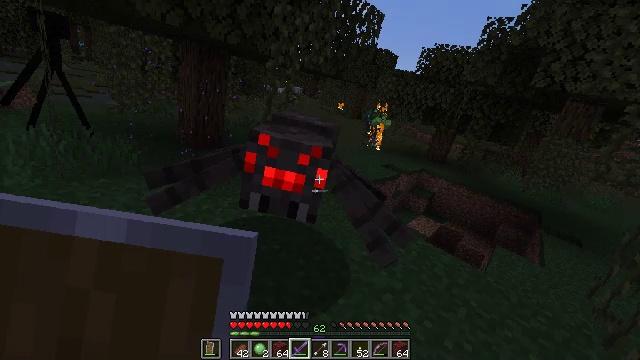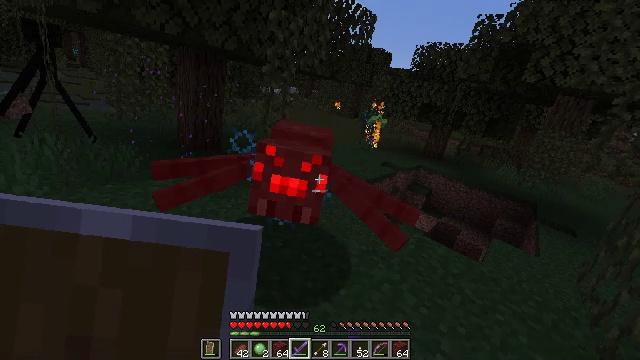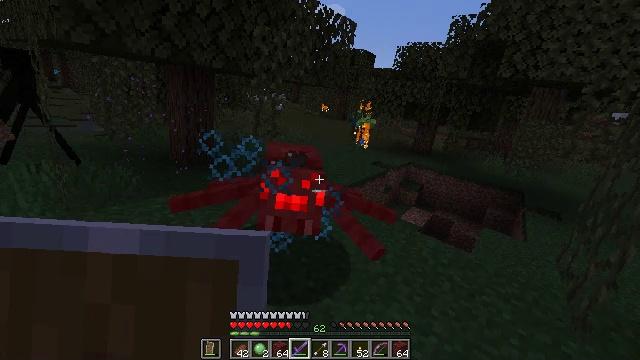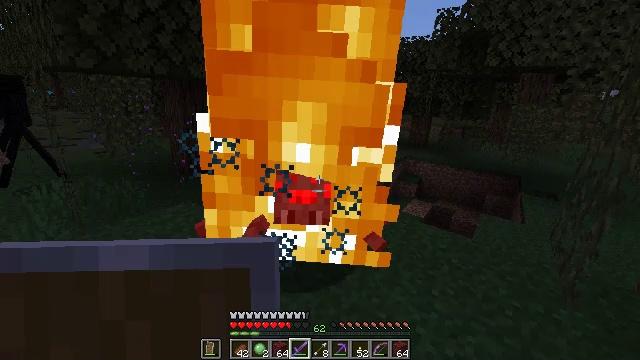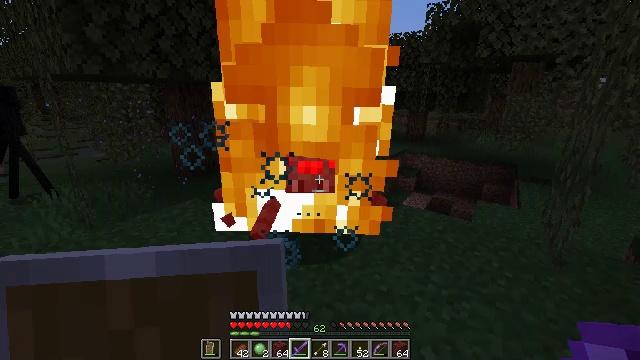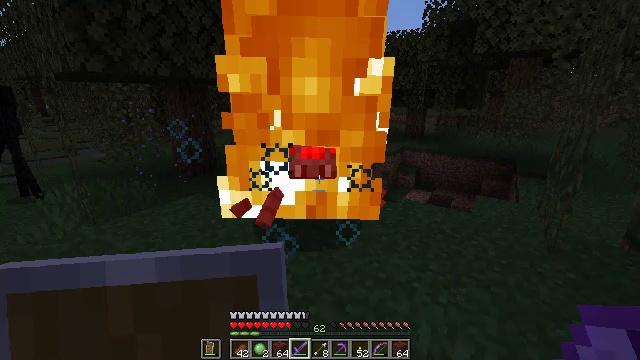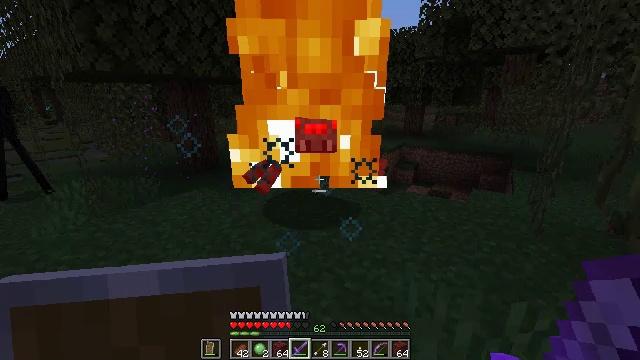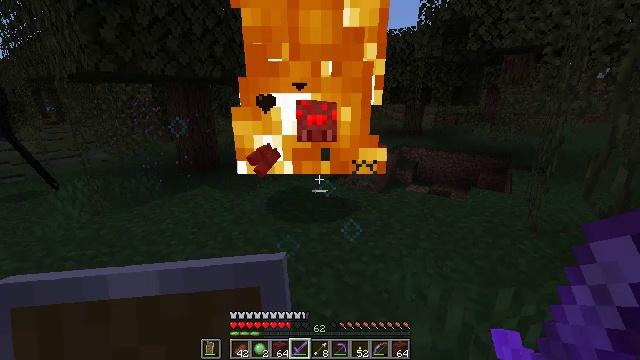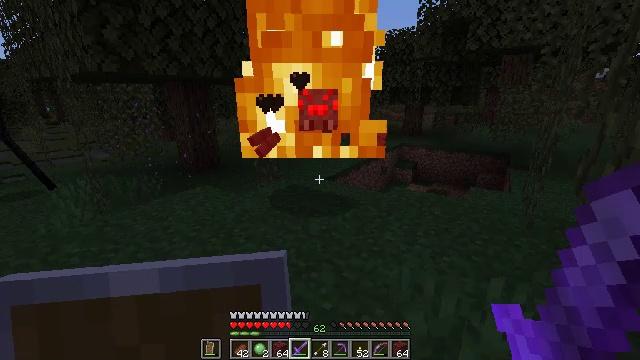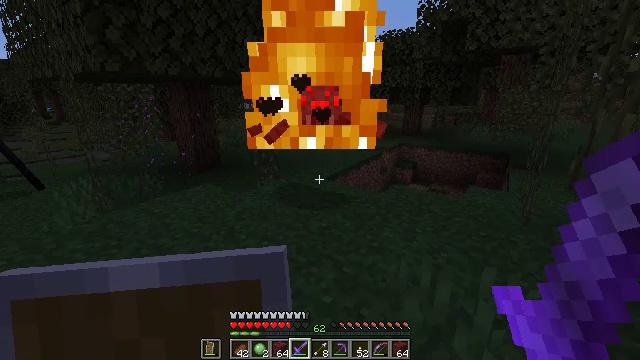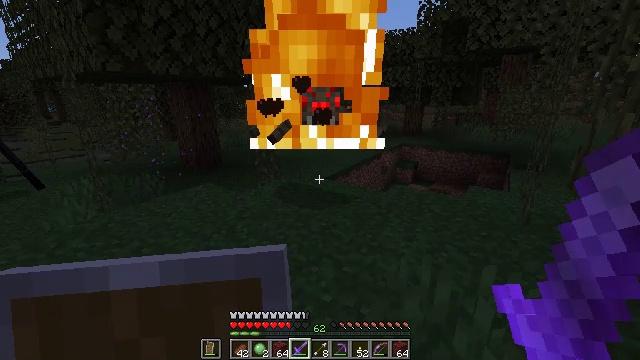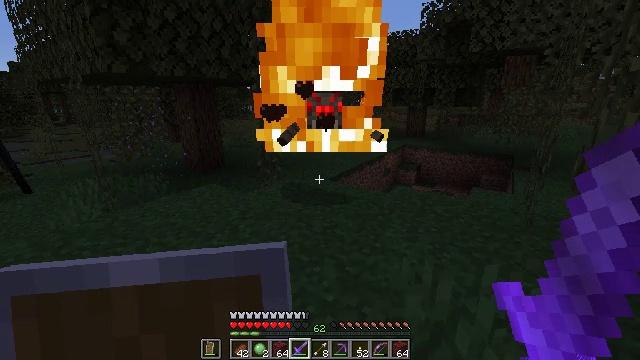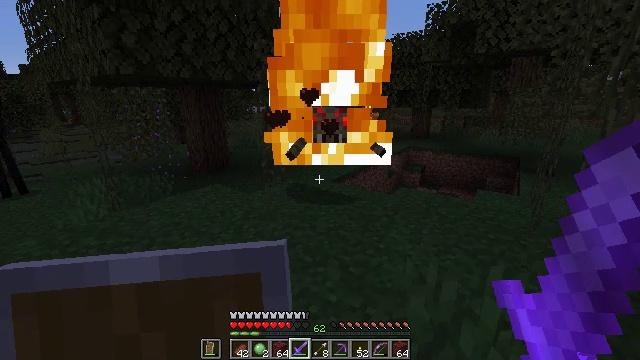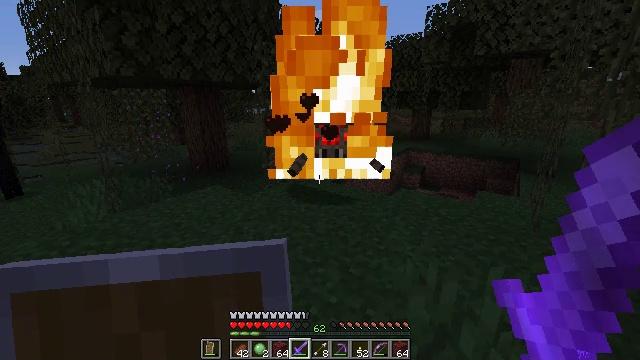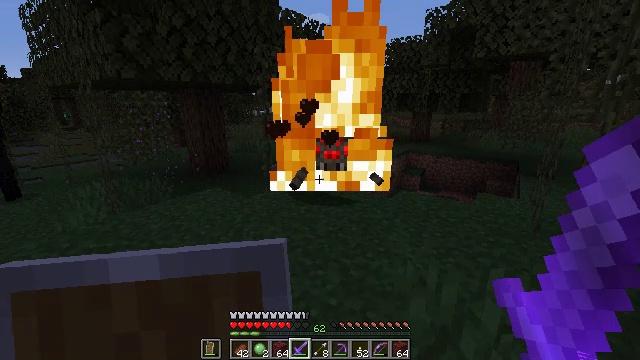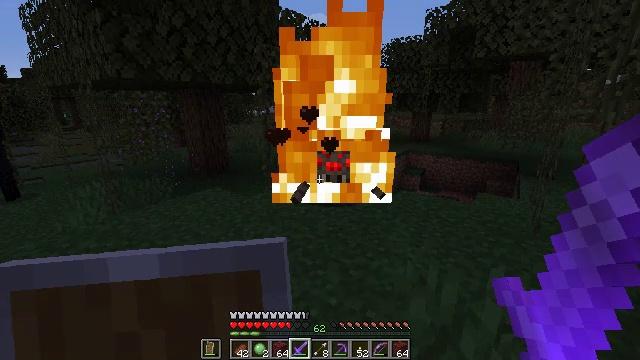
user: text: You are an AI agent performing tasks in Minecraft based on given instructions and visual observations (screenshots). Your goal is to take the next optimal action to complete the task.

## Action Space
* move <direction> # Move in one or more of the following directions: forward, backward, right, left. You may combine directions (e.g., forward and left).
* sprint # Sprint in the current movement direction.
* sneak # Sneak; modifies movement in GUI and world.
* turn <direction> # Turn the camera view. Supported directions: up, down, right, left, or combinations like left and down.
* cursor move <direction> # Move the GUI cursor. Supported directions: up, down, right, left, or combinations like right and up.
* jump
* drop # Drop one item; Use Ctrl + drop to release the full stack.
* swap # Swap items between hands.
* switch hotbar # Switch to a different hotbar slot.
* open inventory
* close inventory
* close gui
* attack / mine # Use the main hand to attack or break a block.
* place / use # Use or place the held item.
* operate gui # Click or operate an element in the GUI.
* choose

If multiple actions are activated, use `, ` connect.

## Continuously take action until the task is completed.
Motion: motion action
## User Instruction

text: Hunt a spider.
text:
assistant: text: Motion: move back, attack / mine
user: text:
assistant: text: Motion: move back, turn right, attack / mine
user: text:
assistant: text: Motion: move back, attack / mine
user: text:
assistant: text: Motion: move back, attack / mine
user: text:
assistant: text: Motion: move back, attack / mine
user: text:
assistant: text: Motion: no_op
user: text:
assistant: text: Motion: no_op
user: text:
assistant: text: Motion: no_op
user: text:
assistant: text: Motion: no_op
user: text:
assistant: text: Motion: no_op
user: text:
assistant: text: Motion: no_op
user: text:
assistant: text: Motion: no_op
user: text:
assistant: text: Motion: no_op
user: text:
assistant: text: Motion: no_op
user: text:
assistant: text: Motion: no_op
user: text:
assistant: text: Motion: no_op
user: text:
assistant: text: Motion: no_op
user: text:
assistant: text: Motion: no_op
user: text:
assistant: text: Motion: no_op
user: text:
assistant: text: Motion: no_op
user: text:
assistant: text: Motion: no_op
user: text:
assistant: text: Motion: attack / mine
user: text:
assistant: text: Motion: attack / mine
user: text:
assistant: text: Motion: move back, turn right, attack / mine
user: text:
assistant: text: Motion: move back, attack / mine
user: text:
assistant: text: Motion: move back, attack / mine
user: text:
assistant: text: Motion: move back, turn right, attack / mine
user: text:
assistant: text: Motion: move back, turn right and up, attack / mine
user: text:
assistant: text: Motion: move back, turn right, attack / mine
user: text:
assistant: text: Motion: move back, attack / mine